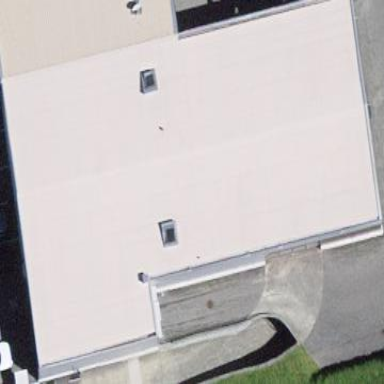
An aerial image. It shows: Building that houses car shop.